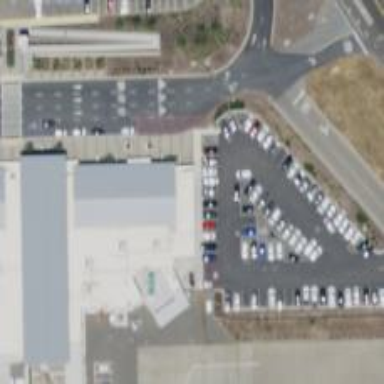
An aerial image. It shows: Car rental facility.